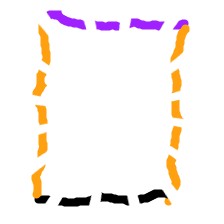
Shape: rectangle